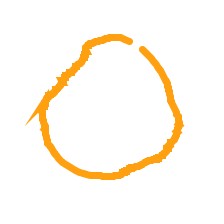
Shape: circle